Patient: sex M, age 33
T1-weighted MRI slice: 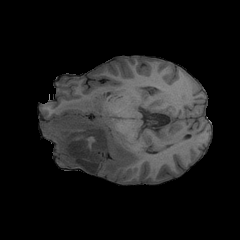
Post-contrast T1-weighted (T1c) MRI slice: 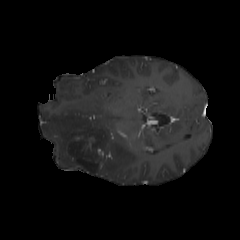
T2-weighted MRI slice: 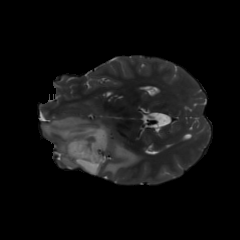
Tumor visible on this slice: yes
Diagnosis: Astrocytoma, IDH-mutant
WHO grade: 4